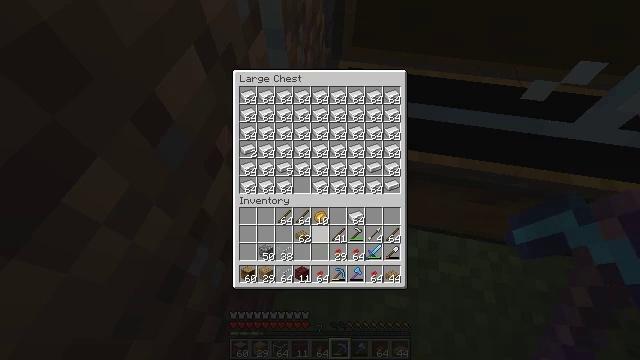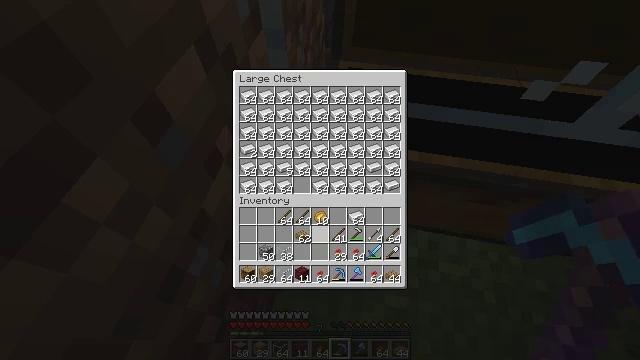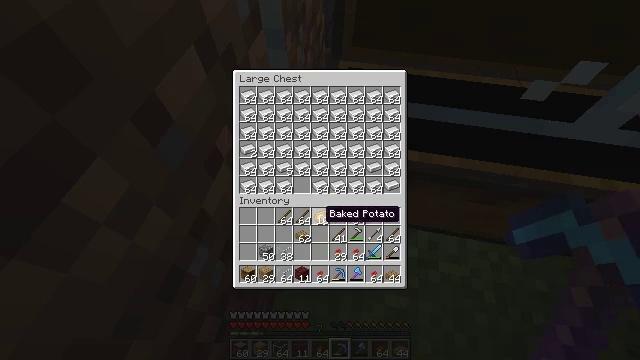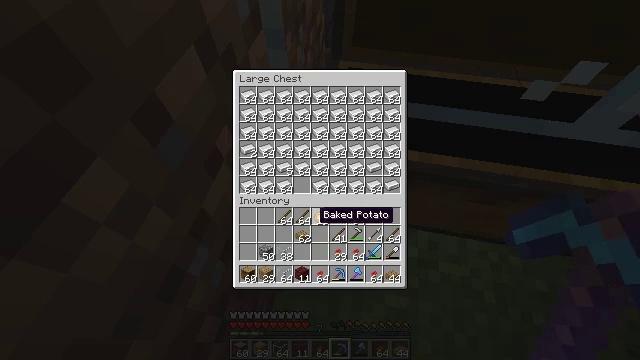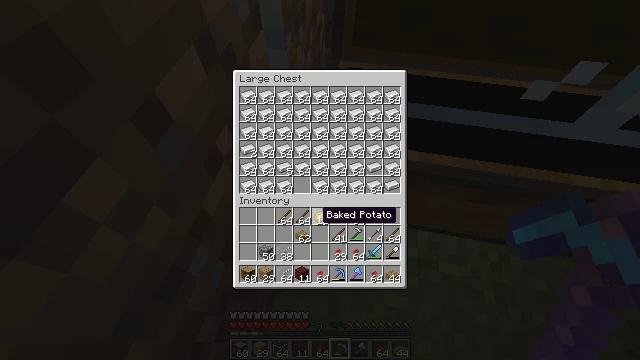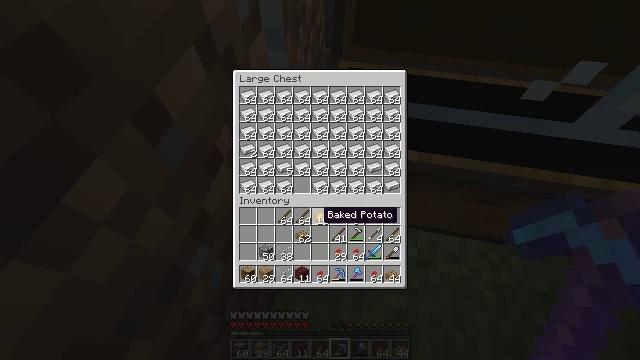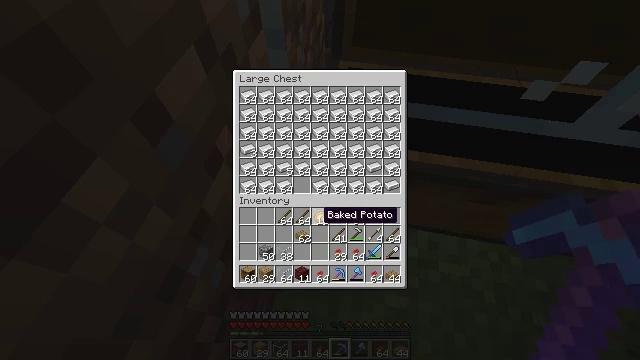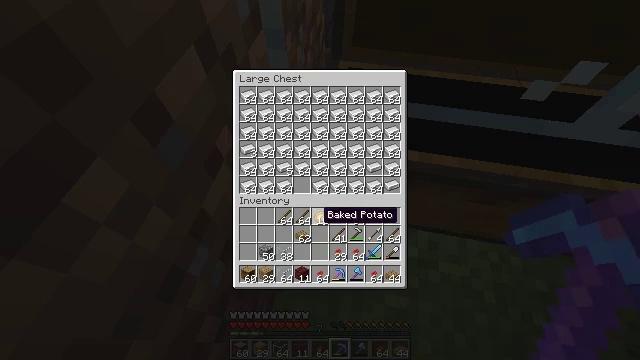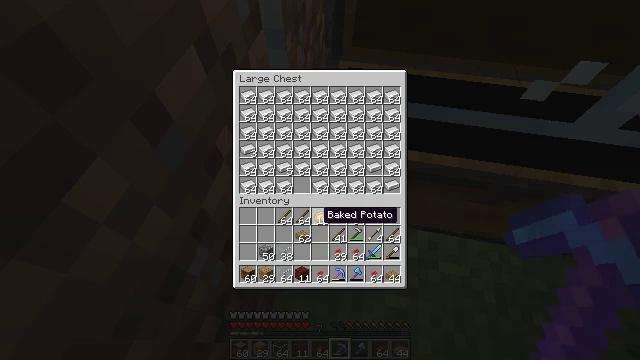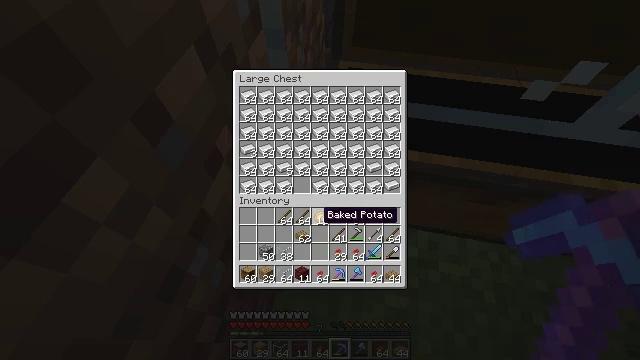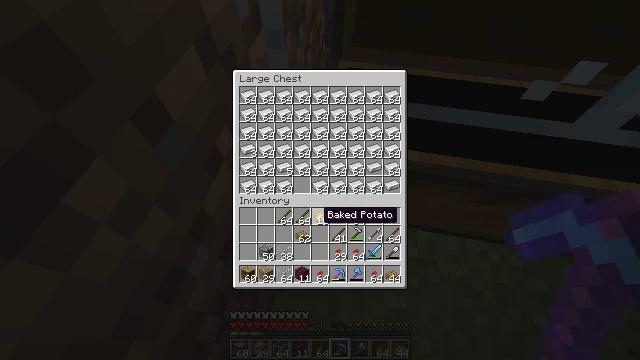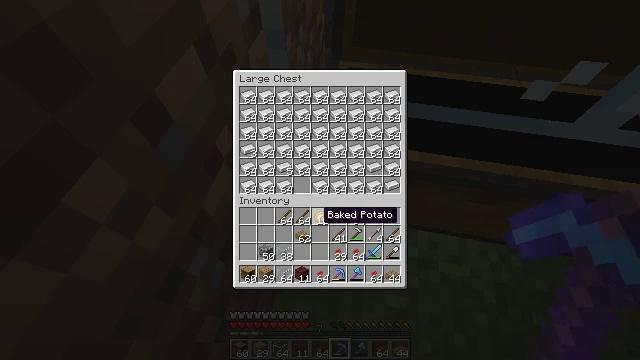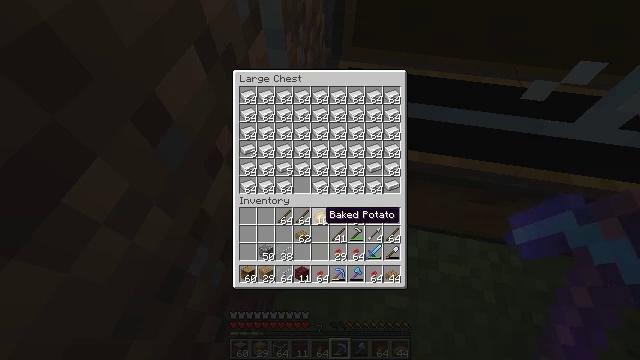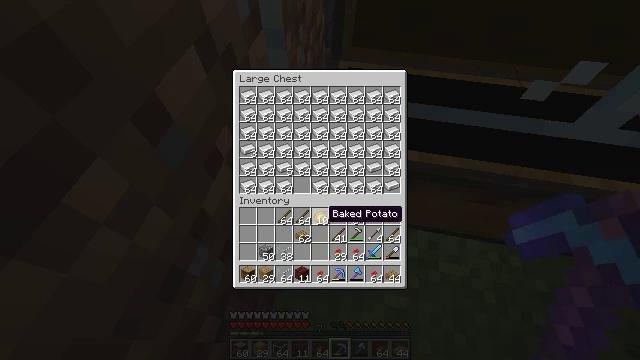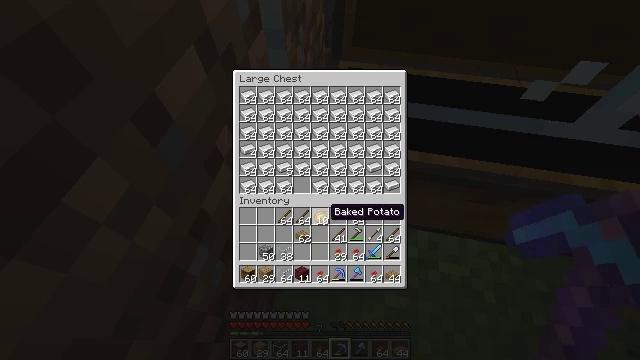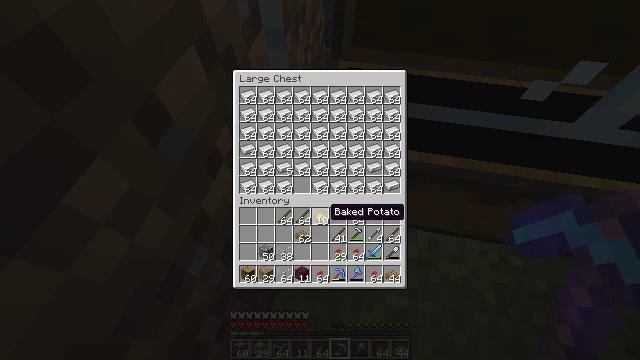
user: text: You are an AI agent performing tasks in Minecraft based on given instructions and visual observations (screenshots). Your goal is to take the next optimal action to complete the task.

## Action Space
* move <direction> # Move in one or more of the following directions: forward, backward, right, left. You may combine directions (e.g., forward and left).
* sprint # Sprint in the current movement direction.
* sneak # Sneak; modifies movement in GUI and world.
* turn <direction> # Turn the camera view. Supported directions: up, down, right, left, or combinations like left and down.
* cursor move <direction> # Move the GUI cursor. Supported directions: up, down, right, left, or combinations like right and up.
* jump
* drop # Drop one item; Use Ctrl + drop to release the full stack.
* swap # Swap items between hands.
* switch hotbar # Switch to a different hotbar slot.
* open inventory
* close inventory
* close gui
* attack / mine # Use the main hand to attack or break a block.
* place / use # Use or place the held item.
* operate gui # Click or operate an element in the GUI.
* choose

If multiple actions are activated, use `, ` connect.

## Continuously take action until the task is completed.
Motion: motion action
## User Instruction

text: Use iron ingots to craft iron bars.
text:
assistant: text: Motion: no_op
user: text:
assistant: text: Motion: cursor move left
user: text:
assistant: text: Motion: no_op
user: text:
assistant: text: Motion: no_op
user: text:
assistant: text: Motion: no_op
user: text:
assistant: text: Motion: no_op
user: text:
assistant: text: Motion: no_op
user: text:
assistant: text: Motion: no_op
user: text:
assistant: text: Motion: no_op
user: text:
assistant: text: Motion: no_op
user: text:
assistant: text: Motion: no_op
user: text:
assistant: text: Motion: no_op
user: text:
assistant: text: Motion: no_op
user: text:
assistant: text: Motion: no_op
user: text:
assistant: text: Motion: no_op
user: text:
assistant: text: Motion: no_op
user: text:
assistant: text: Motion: no_op
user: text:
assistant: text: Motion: no_op
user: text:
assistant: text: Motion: no_op
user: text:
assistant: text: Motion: no_op
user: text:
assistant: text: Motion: no_op
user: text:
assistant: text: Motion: no_op
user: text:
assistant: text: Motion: no_op
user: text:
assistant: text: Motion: no_op
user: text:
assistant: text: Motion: no_op
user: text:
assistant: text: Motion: no_op
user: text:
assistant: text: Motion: no_op
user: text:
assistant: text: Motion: no_op
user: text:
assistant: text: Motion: no_op
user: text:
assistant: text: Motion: no_op